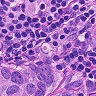
Metastatic tissue present: yes